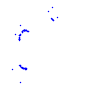
Particle: pion